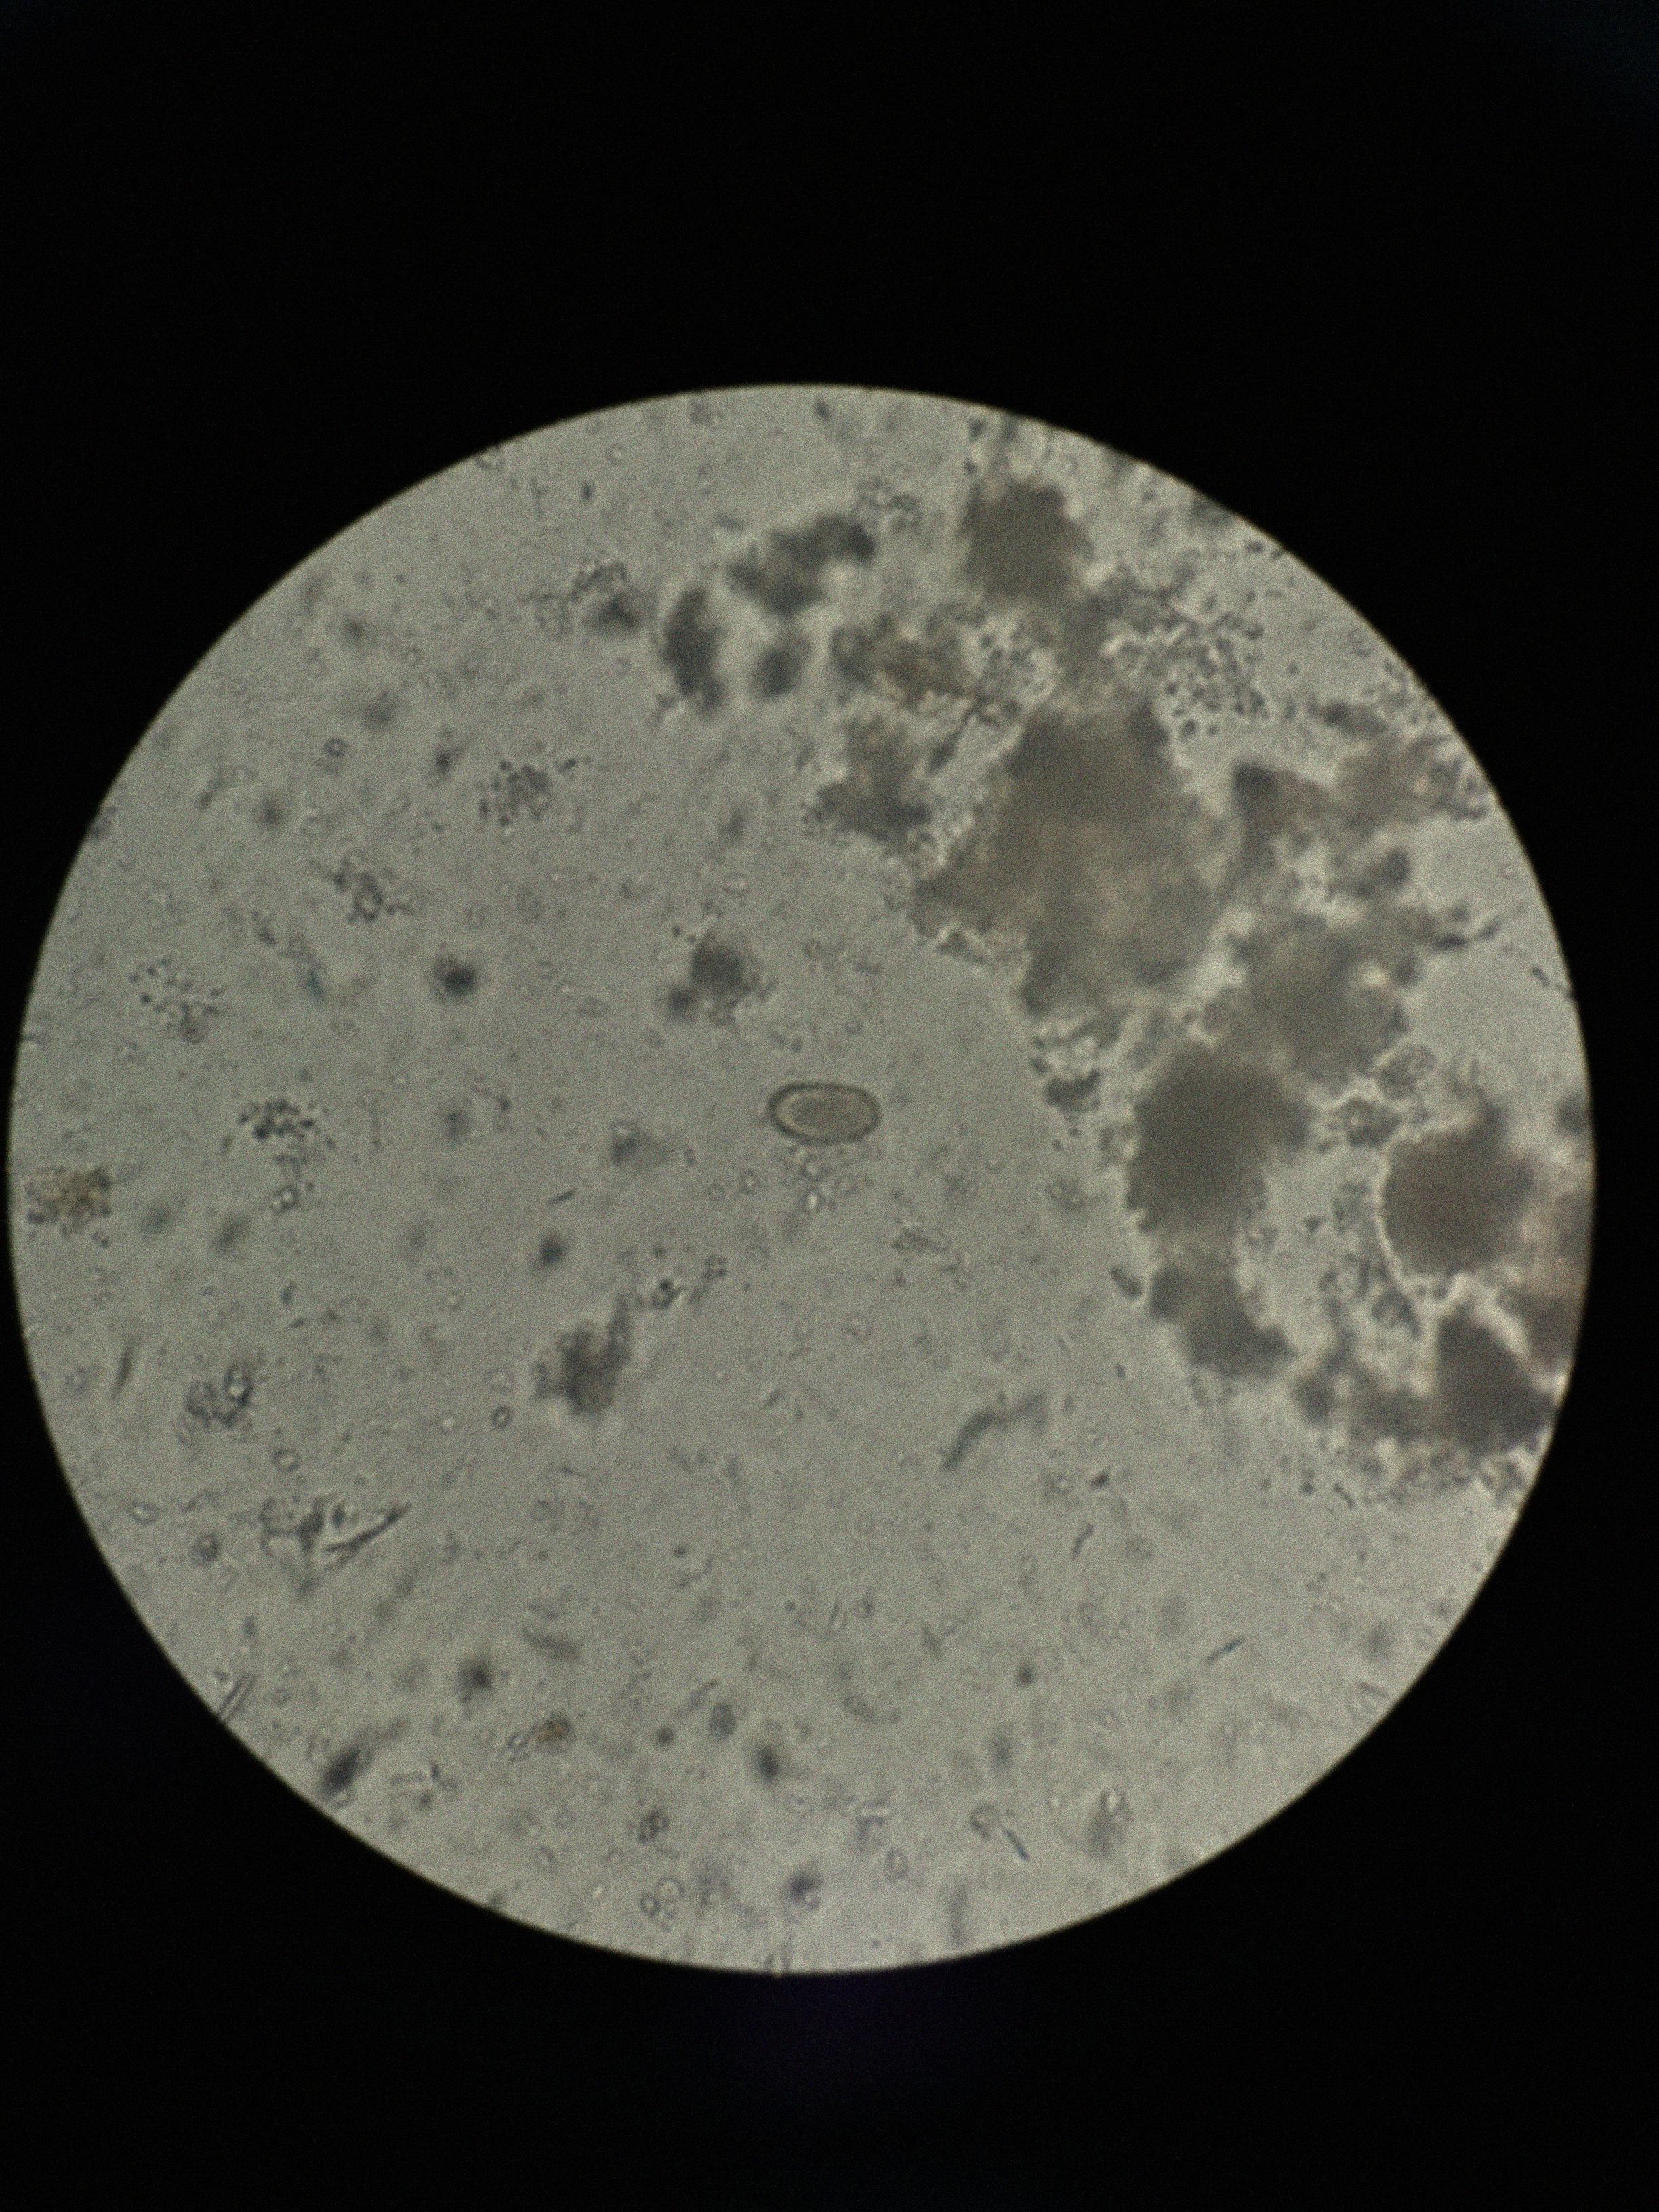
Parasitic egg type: Capillaria philippinensis